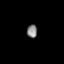
Tissue: prostate
Cell type: Endothelial cells
Senescence score: 0.3615
Nuclear area (px): 130
Mean DAPI intensity: 135.408